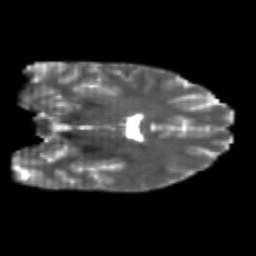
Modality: T2w
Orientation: coronal
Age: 25
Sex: male
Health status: healthy
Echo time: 0.074 s